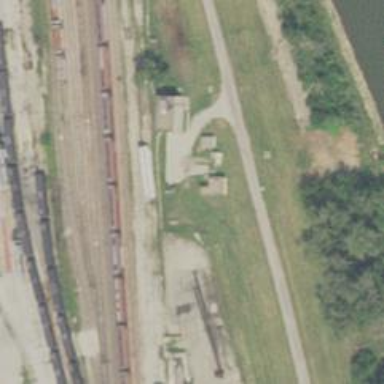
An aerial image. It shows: Railway siding with rails.